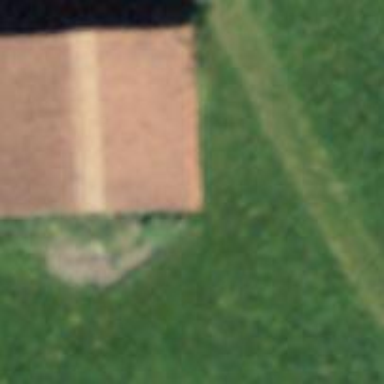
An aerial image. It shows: Barn.